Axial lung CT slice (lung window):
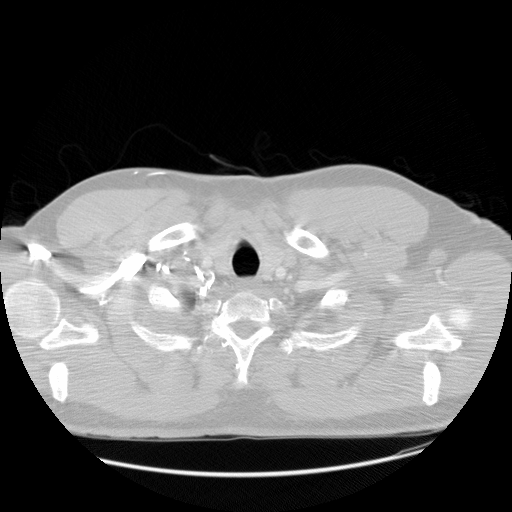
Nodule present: no